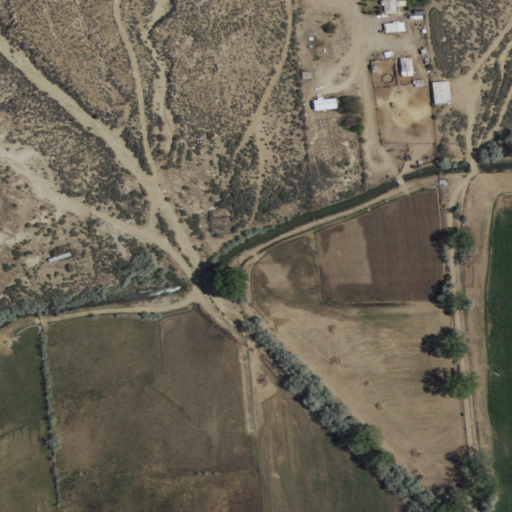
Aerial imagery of valley in New Mexico named Mansfield Canyon containing pasture, shrub, grassland, open development, woody wetlands, and medium intensity development